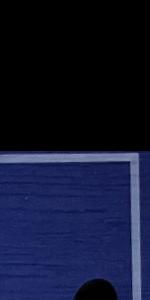
Label: Empty